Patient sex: M
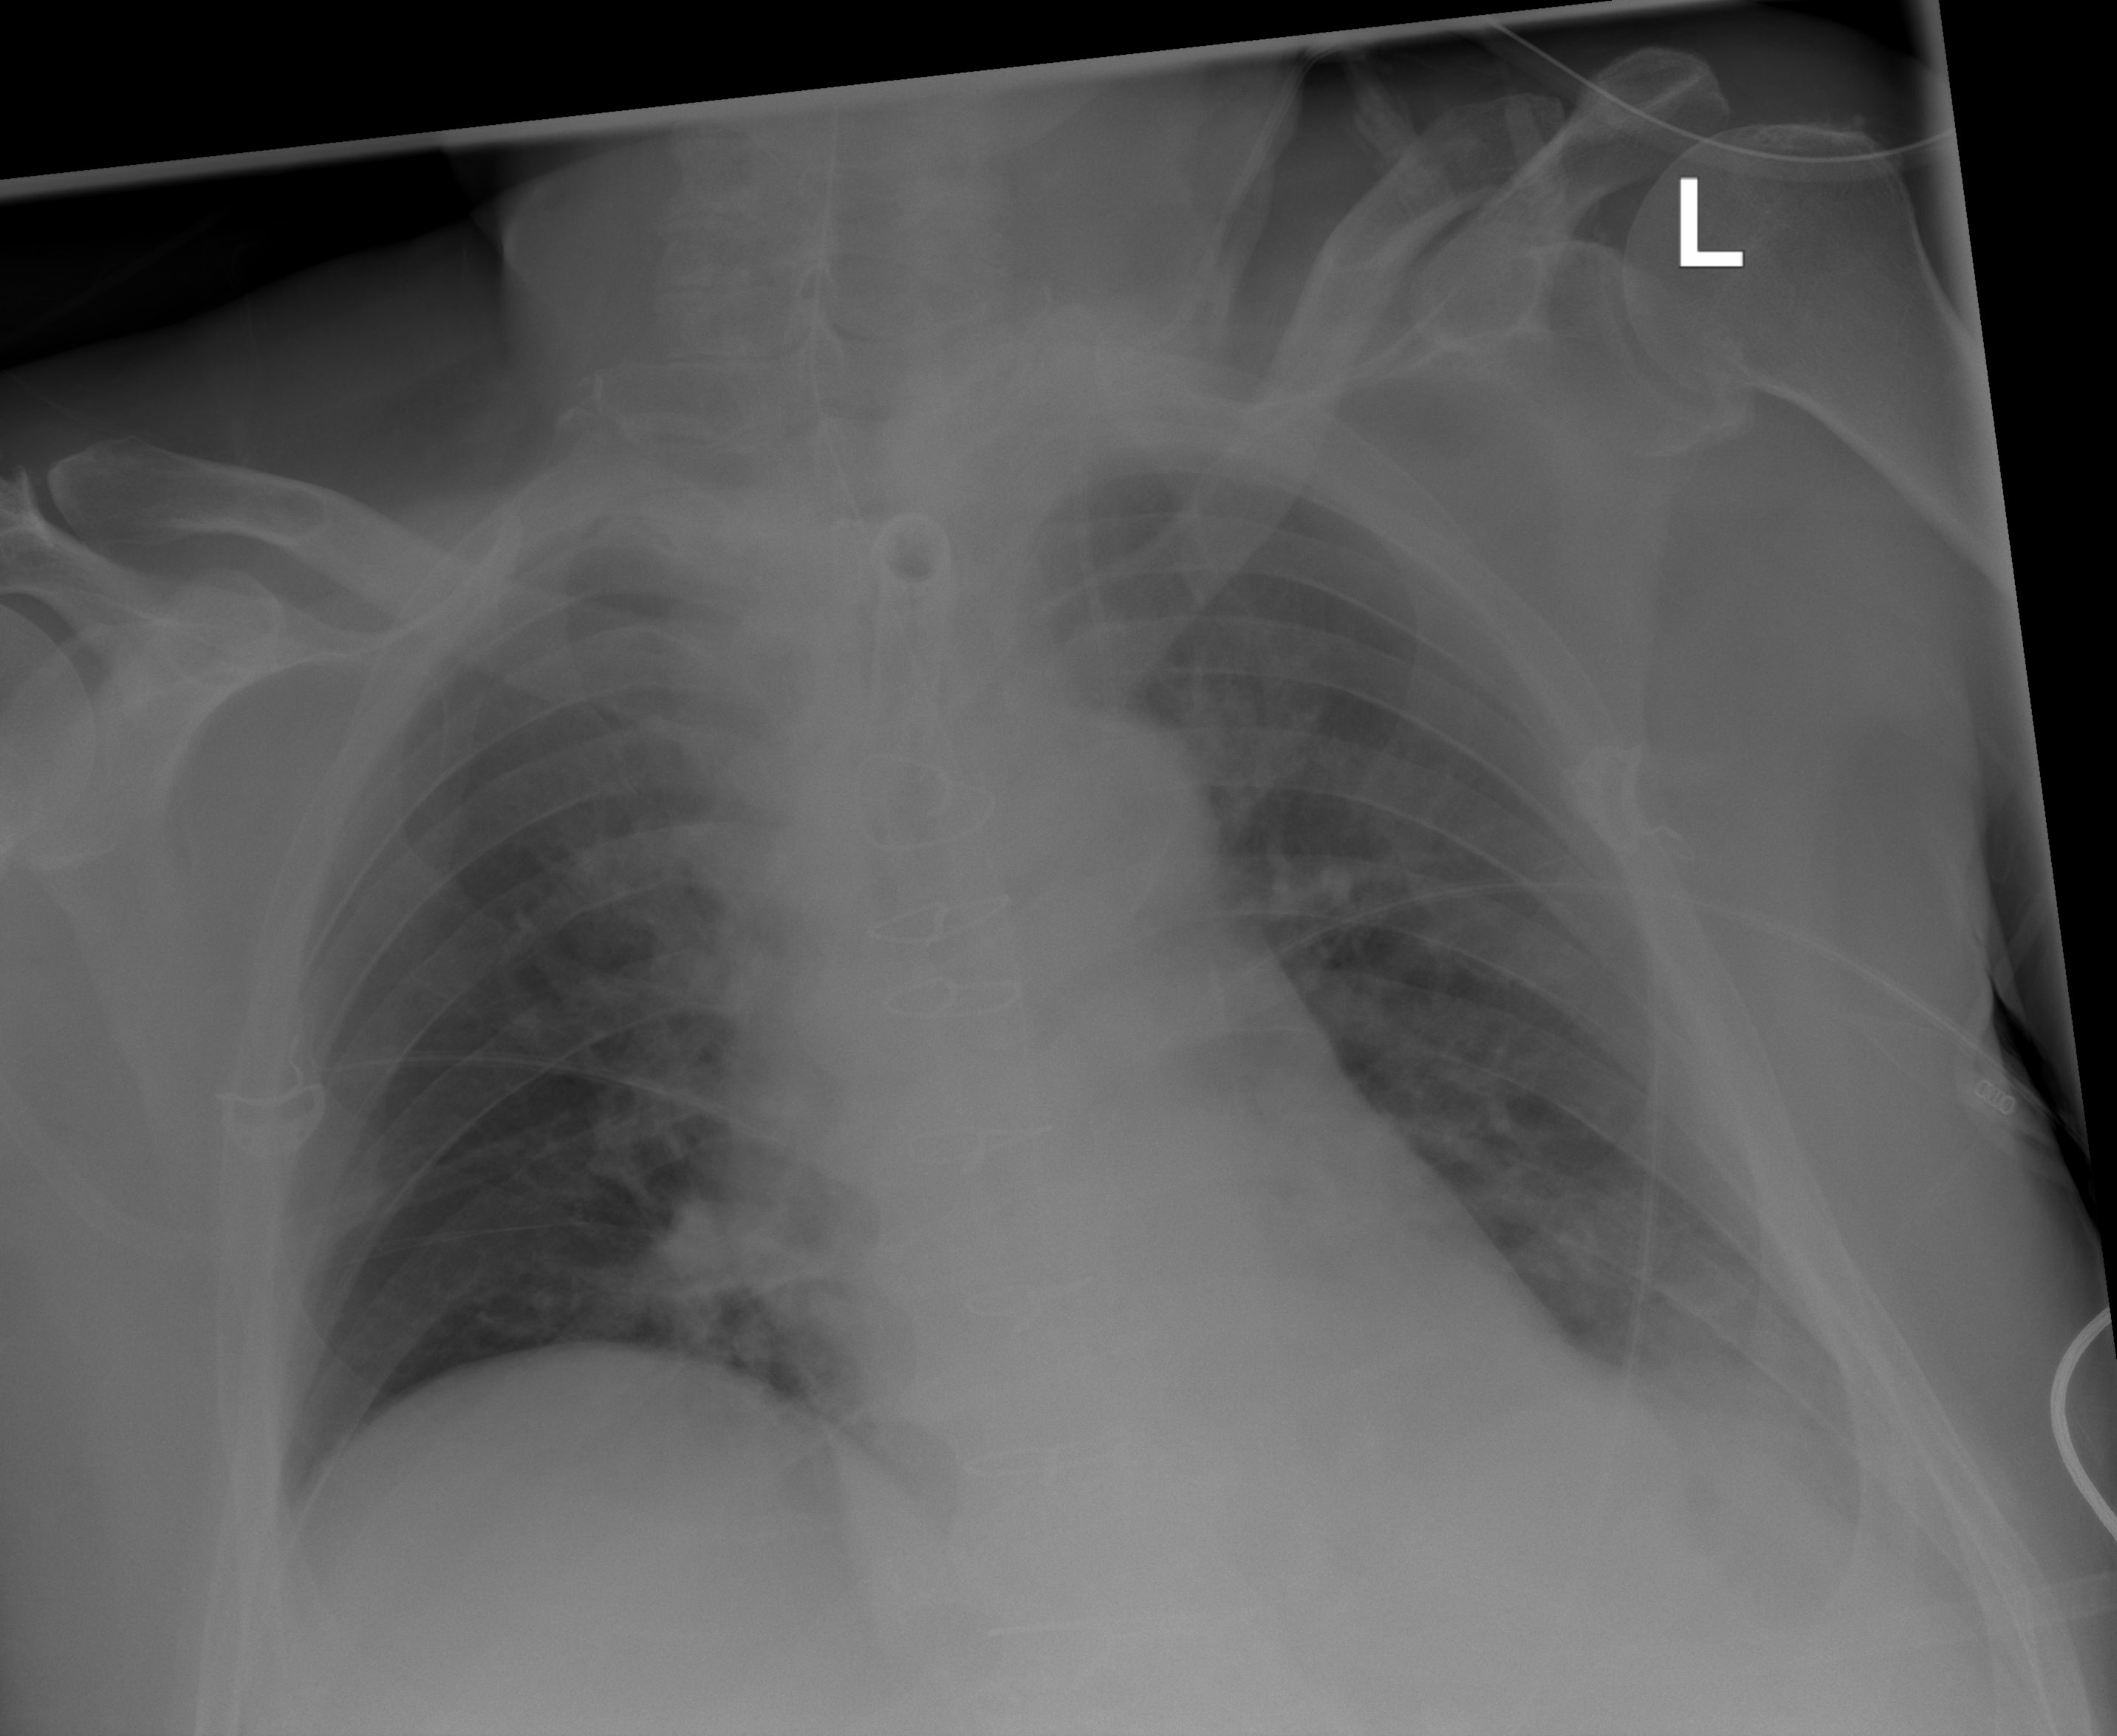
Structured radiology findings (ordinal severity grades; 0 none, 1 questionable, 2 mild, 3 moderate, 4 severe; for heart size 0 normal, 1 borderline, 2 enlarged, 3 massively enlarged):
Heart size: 0
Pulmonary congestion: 1
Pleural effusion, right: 0
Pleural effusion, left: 2
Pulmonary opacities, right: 0
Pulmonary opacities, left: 0
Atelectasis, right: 0
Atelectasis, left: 2